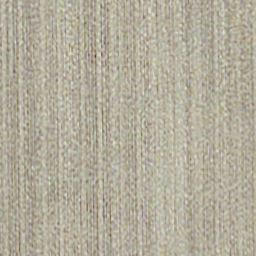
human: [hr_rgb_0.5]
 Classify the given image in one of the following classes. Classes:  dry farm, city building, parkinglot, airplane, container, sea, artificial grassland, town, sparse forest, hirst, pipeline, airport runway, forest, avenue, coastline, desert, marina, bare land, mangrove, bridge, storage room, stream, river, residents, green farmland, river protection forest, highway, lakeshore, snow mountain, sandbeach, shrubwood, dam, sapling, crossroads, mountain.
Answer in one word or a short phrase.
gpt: dry farm